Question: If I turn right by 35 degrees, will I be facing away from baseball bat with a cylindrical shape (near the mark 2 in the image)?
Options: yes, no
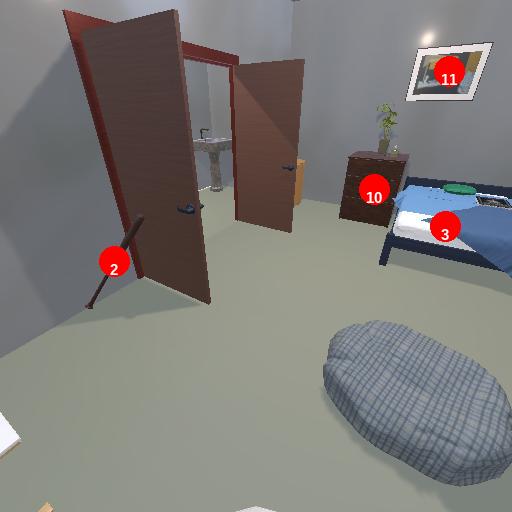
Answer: yes